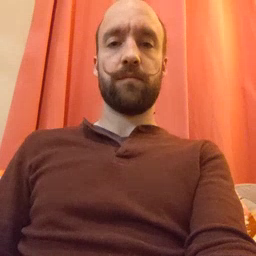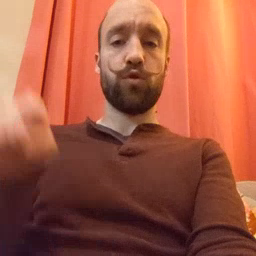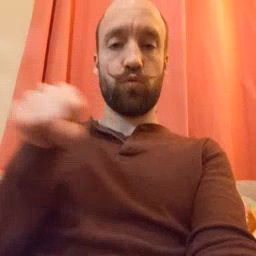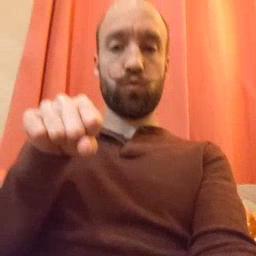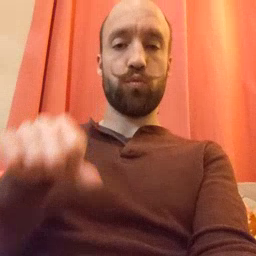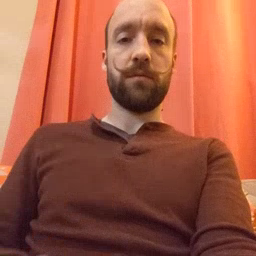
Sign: shoe